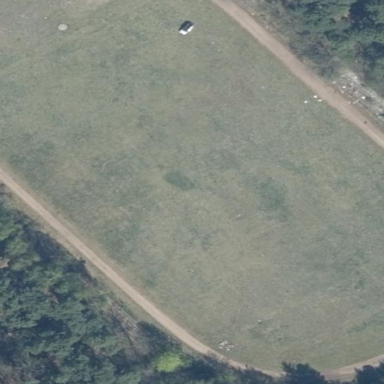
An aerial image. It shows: Area covered with grass.